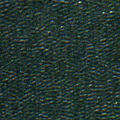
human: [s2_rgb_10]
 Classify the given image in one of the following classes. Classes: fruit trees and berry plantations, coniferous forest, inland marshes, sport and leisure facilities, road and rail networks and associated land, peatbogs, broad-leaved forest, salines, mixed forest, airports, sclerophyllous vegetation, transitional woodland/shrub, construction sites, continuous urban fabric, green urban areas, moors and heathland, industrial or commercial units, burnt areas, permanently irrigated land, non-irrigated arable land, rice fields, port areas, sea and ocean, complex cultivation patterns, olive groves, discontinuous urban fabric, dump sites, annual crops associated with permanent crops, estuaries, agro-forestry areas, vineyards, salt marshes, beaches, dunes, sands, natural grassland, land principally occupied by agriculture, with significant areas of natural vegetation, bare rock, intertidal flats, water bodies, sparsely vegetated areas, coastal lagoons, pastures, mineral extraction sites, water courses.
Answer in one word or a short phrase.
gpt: sea and ocean